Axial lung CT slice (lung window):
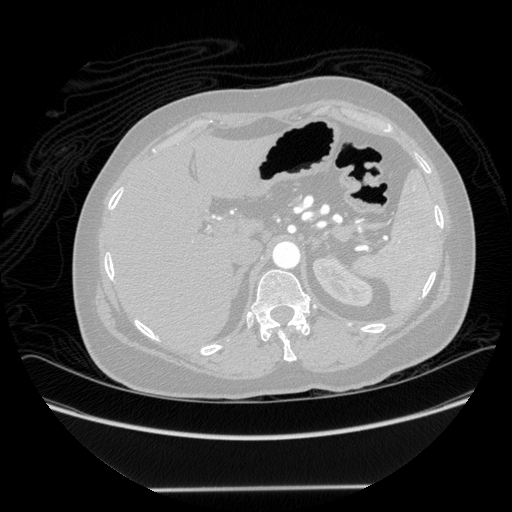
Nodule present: no